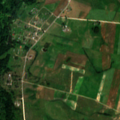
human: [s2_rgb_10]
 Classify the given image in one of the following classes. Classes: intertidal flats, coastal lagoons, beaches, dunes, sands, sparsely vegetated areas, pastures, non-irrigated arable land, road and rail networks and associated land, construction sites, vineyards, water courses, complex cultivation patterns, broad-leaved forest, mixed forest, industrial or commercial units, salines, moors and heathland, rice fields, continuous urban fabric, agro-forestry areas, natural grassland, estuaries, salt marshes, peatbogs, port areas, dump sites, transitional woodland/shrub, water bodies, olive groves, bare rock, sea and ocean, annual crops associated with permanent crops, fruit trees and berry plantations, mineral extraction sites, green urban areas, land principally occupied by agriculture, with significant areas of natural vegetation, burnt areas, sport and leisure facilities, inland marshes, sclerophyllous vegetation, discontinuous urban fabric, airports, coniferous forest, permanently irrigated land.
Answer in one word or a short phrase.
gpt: pastures, complex cultivation patterns, broad-leaved forest